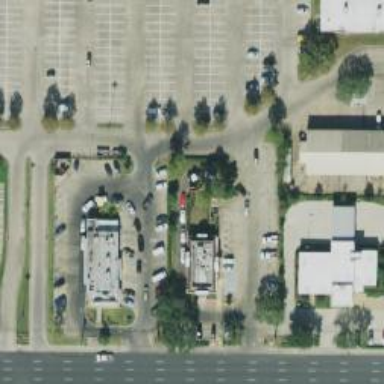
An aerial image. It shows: Parking space is available.